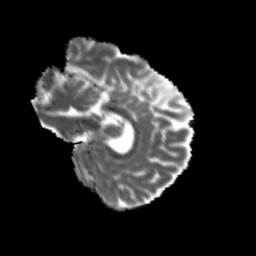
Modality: MD
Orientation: sagittal
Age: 29
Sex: male
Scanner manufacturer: siemens
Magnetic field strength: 3 T
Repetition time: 3.5 s
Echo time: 0.113 s